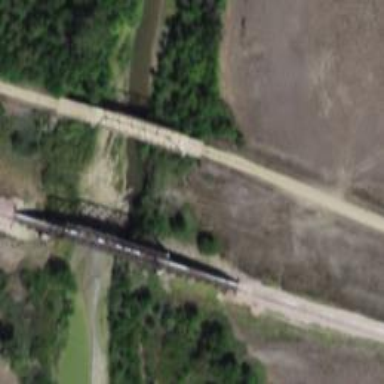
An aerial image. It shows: Unclassified road with bridge.